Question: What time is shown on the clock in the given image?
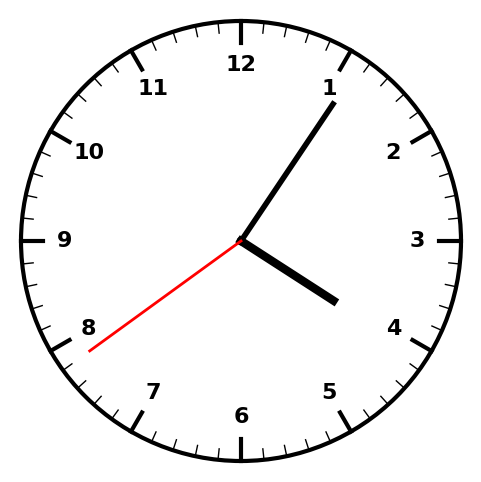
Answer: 04:05:39